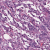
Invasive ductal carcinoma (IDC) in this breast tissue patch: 1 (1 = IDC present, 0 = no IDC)